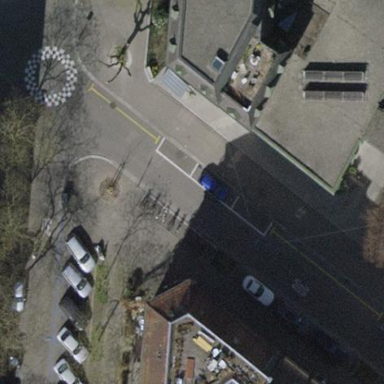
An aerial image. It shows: Parking lane.